Question: I'm trying to print my datatable using 'javascript' and 'css' like this:
'''
<h:commandButton value="#{portal.btnPrint}" type="submit" onclick="javascript: window.print();"/>
<p:dataTable id="tbl" var="item" value="#{myPrins.model}" ...
...
</p:dataTable>
@media print
{
table { font-size: 80%; }
#menu, #header, #form, #form_error { display: none; }
@page { size: A4 landscape !important; }
....
....
}
'''
And, if I understand it weel, it's DOM based printing, so it just prints, what is set to be printed and visible on the screen.
Problem is, that I can't handle end of pages:

What I've tried and refused:
- 'row heigth''font size'- - '@media print { thead {display: table-header-group;} }'- - 'page-break-inside: avoid;'
How to print whole the datatable at once and automatically split the pages correct?
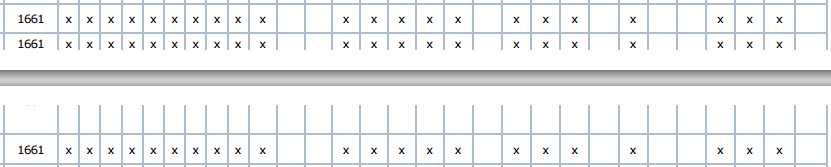
Answer: :
- - '@media print { tr { page-break-inside: avoid !important; } }'
:
- - - => I had to make top and left border of table a bit thicker enough to be visible on next pages: '@media print { table { border-top: 3px solid #ACBECE; .. } }'